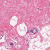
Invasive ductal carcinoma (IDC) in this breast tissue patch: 0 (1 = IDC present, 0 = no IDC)